Interaction volume radius: 10 \u00c5
Interaction volume height: 10 \u00c5
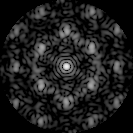
Disorder parameter: 0.4991